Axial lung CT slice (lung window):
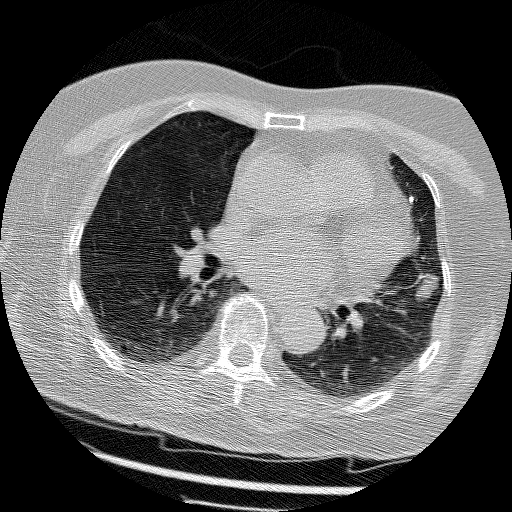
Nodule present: yes
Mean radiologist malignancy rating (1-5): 5